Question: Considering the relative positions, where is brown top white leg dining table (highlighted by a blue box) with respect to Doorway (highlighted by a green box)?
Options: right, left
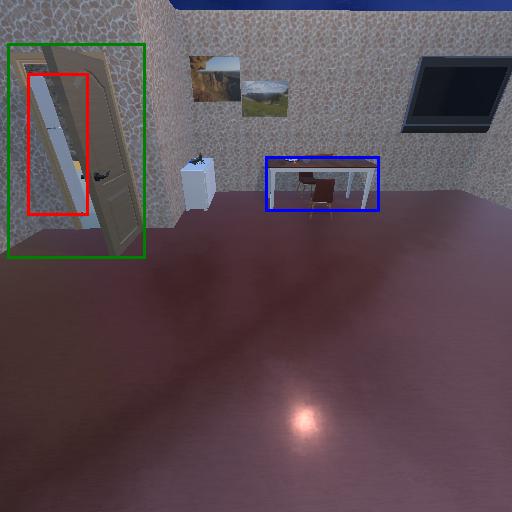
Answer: right